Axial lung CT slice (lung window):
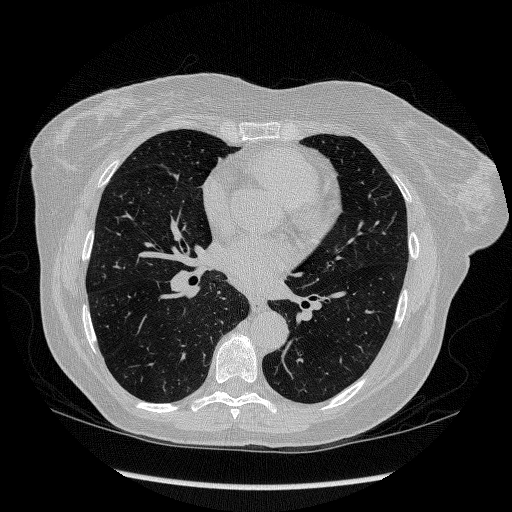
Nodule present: no